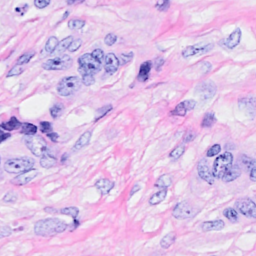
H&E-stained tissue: Breast